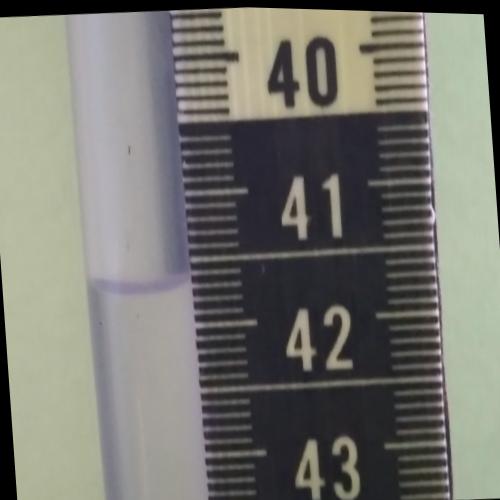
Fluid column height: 41.7 cm